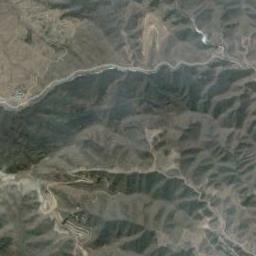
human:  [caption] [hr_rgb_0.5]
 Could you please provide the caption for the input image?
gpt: The mountain is full of black soil .

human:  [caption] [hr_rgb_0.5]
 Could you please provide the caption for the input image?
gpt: The folded mountain consists of some ridges and valleys and its rocks are brown .

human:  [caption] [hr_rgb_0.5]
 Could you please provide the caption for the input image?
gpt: The mountains are winding and undulating .

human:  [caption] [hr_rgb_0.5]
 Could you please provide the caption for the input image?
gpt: Thirty percent of the area on this mountain is covered by vegetation .

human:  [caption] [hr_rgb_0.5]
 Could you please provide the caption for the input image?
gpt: There are some ridges on the brown mountain .